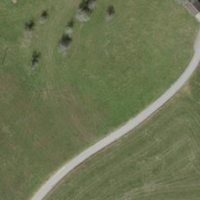
EUNIS habitat code: 24
Species observed at this site:
Lythrum salicaria